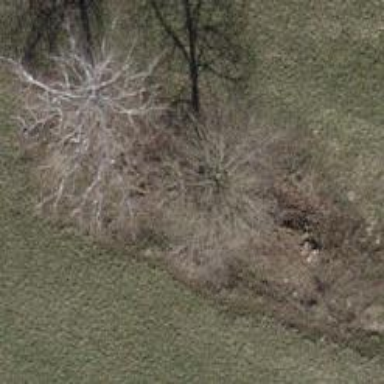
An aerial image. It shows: Deciduous tree with mixed leaf types.